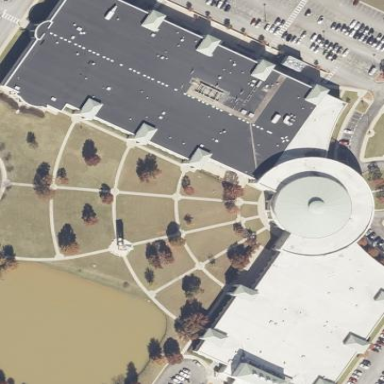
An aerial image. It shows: College building.